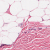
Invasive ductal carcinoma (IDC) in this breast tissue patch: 0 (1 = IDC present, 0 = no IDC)